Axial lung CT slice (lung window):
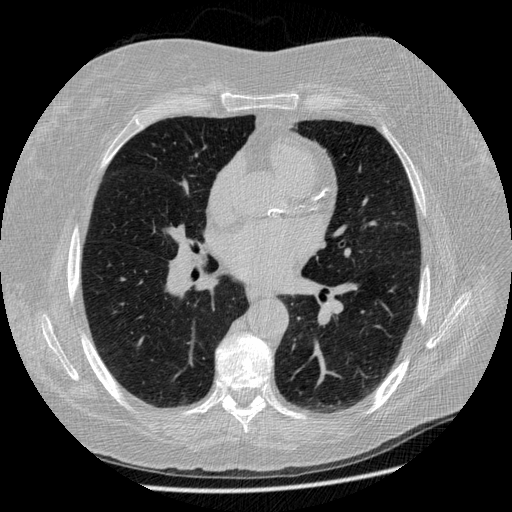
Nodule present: no